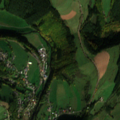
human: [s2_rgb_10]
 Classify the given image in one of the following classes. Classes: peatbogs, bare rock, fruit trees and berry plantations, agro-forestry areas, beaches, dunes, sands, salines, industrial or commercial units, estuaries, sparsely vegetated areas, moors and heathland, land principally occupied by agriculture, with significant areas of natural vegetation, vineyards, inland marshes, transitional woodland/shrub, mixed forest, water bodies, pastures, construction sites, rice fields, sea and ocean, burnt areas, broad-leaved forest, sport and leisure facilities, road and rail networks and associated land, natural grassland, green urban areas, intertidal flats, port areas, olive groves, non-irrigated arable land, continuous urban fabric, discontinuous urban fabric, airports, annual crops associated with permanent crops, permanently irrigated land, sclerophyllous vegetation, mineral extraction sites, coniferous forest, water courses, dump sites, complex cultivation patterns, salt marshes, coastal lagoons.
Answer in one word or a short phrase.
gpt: discontinuous urban fabric, pastures, complex cultivation patterns, coniferous forest